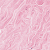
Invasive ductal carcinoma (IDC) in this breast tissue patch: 0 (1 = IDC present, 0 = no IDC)